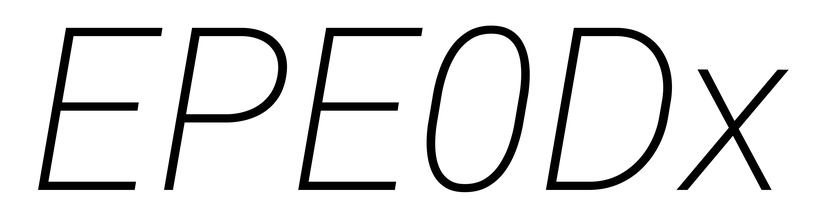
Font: Roboto-Italic_ExtraLight_Italic